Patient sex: F
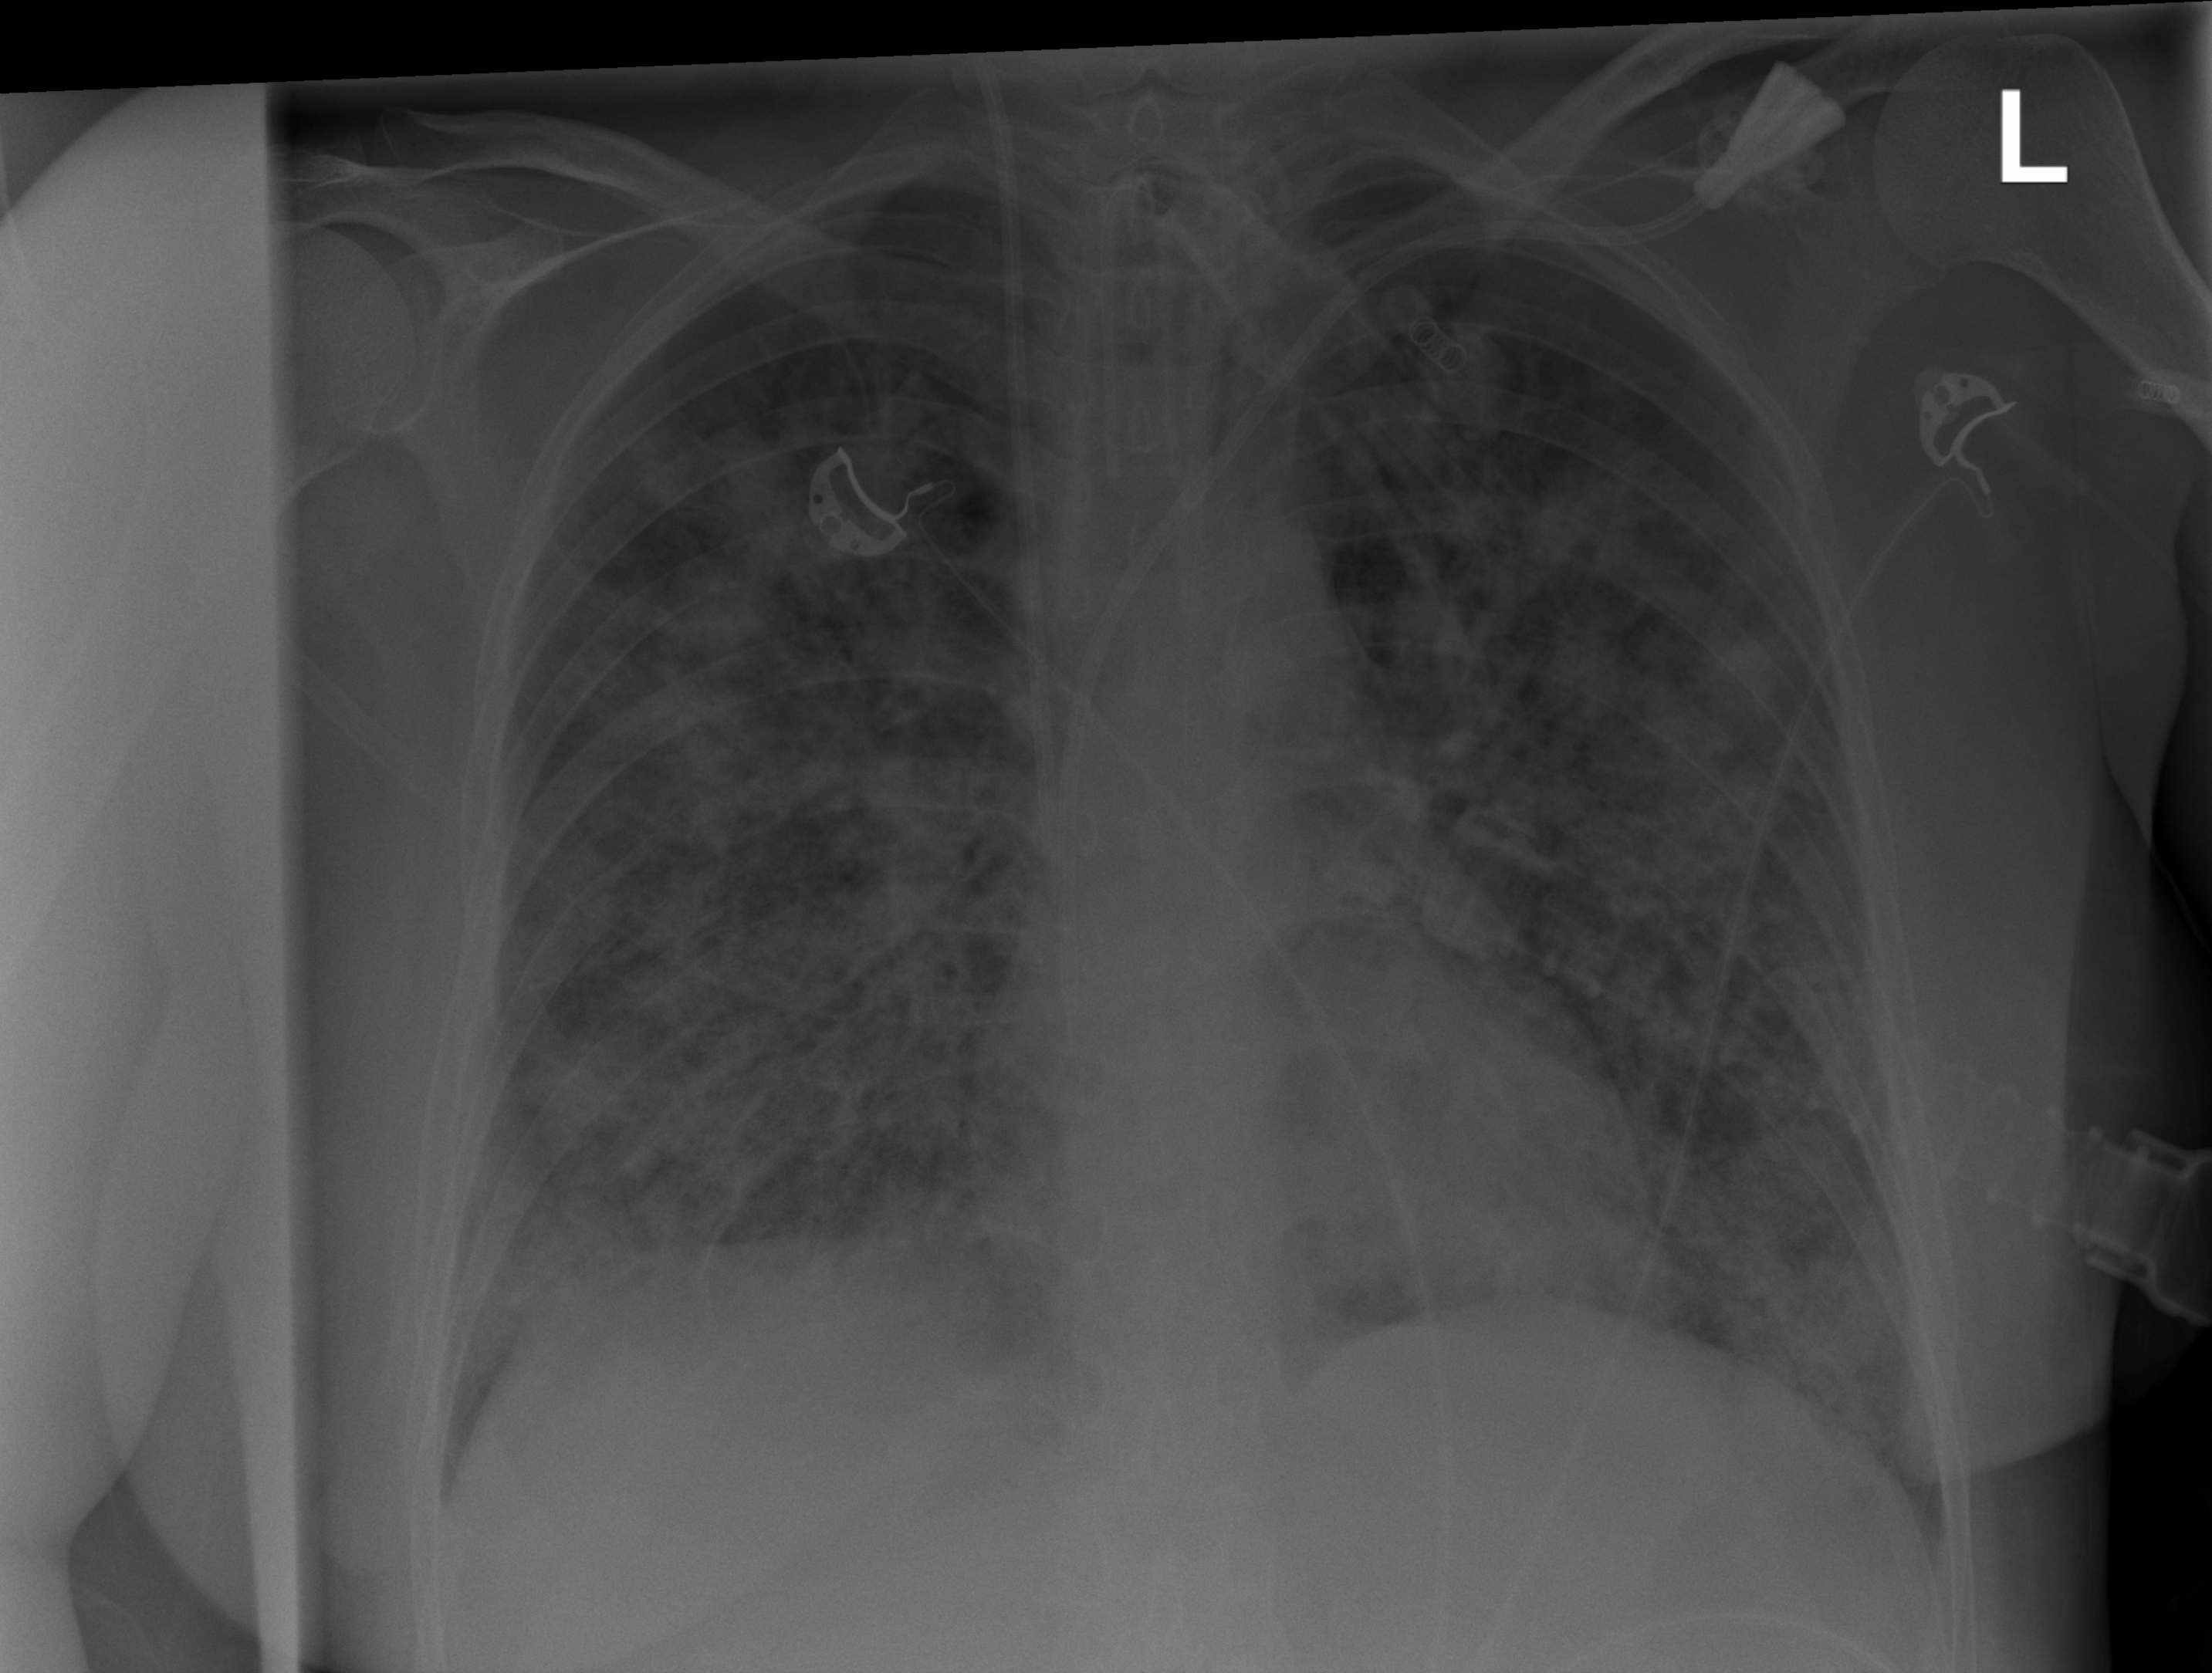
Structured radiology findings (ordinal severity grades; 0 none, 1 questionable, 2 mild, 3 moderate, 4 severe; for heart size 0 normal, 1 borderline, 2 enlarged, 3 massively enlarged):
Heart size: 0
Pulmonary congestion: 0
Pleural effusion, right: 0
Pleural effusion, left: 0
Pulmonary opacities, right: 3
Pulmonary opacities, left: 3
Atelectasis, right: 2
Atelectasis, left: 2